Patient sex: M
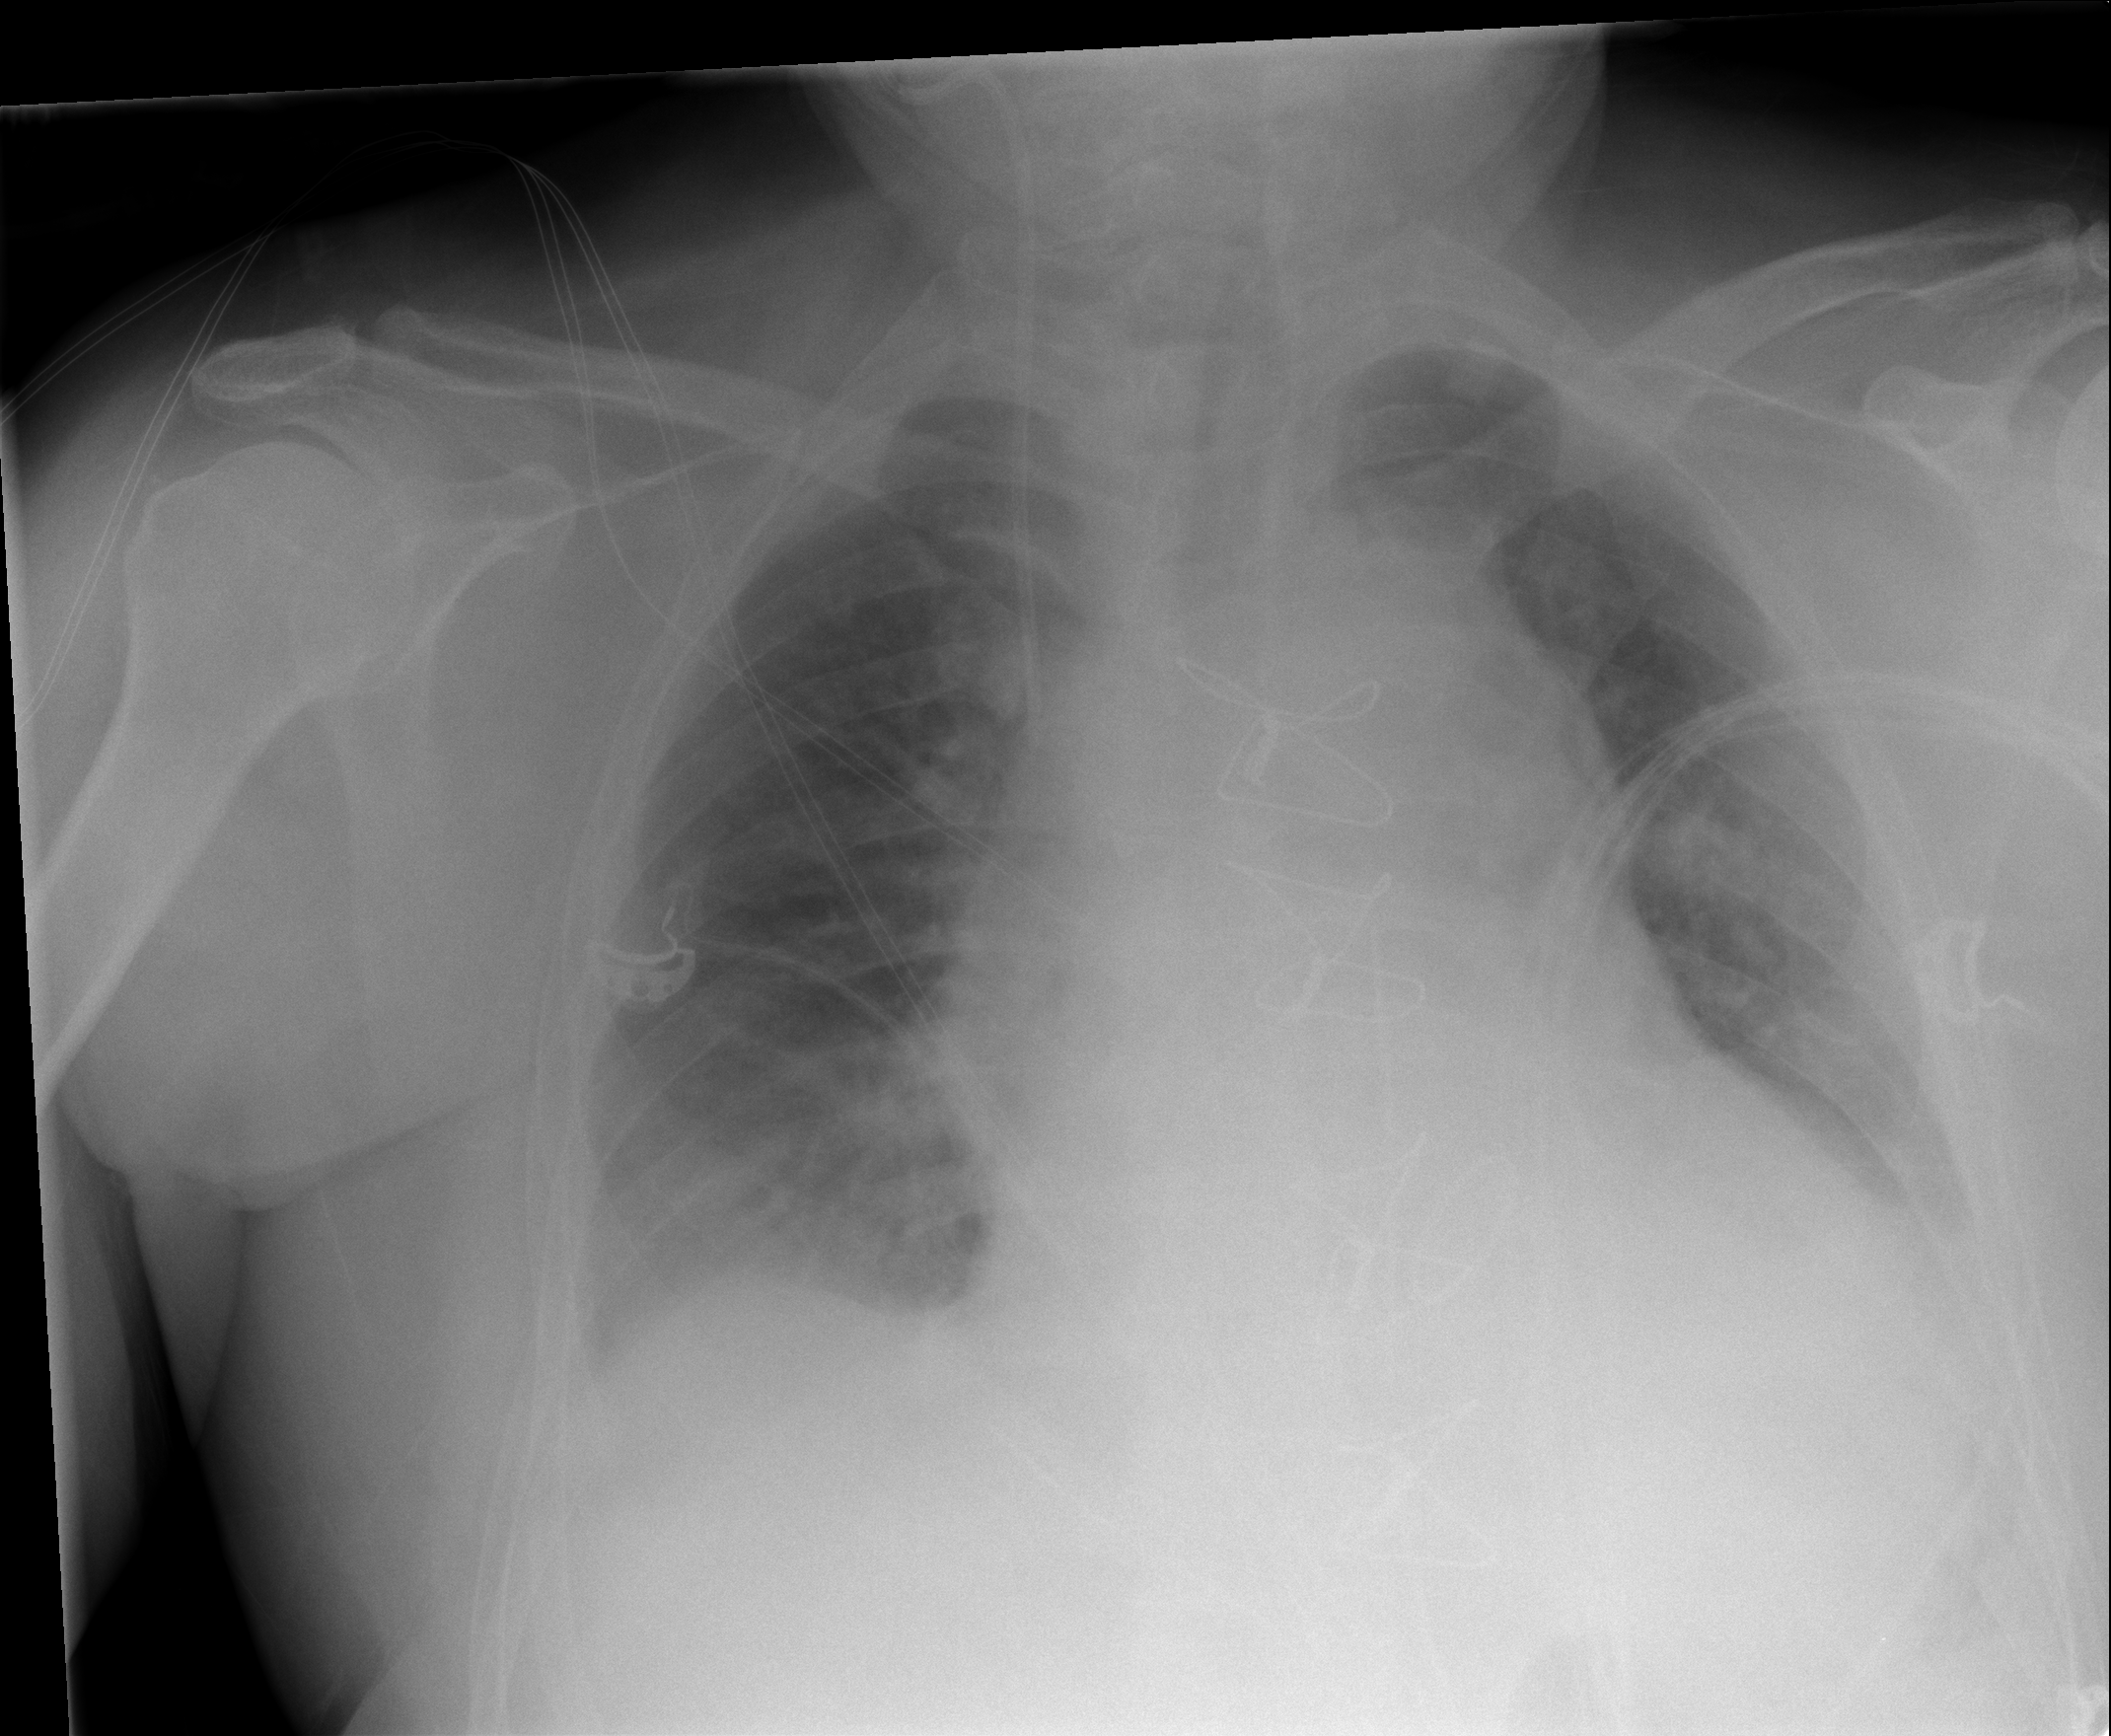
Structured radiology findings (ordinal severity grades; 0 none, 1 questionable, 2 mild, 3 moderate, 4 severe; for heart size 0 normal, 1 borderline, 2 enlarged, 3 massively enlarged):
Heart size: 1
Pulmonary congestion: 0
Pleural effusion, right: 1
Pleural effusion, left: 1
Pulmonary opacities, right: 0
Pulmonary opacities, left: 0
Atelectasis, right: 1
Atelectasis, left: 1